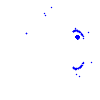
Particle: pion